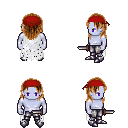
a pixel art fantasy rpg character, male body template, dark elf, purple skin, white tattered cape, metal pants, brown long hairstyle, red bandana, metal boots, dagger, four views (front, back, left, right), 2x2 character sprite sheet, small pixel art, hard edges, no anti-aliasing